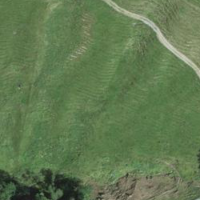
EUNIS habitat code: 24
Species observed at this site:
Erynnis tages